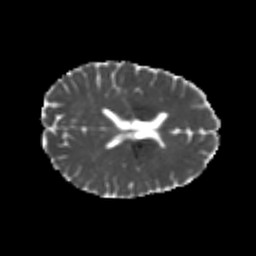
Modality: MD
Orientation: axial
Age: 25
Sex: female
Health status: healthy
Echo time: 0.074 s